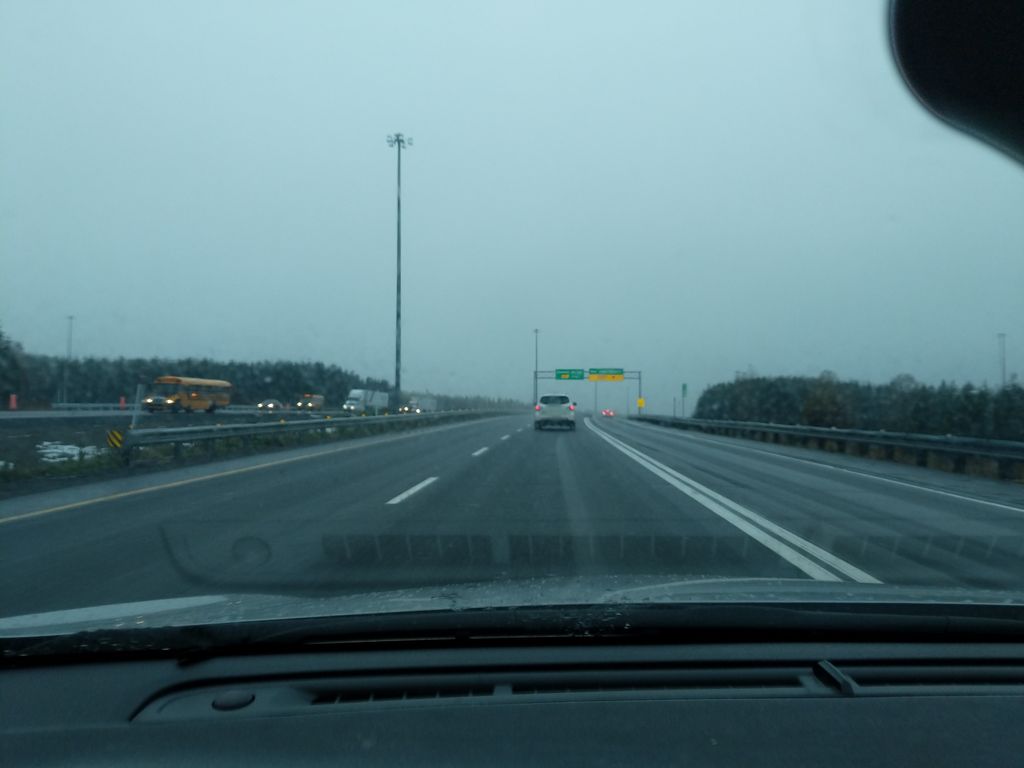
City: quebec_city